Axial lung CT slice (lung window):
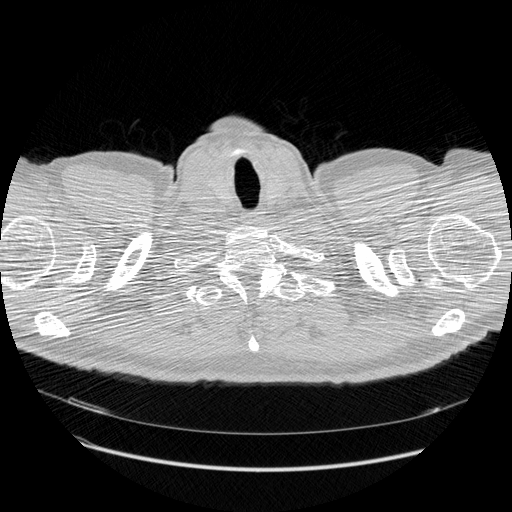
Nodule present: no